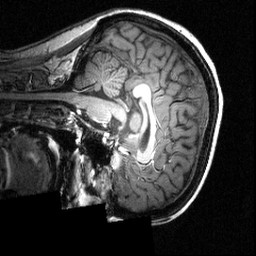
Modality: T1w
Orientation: sagittal
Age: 21
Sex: female
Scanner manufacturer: siemens
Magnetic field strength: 3.951 T
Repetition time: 1.5 s
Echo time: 0.00335 s